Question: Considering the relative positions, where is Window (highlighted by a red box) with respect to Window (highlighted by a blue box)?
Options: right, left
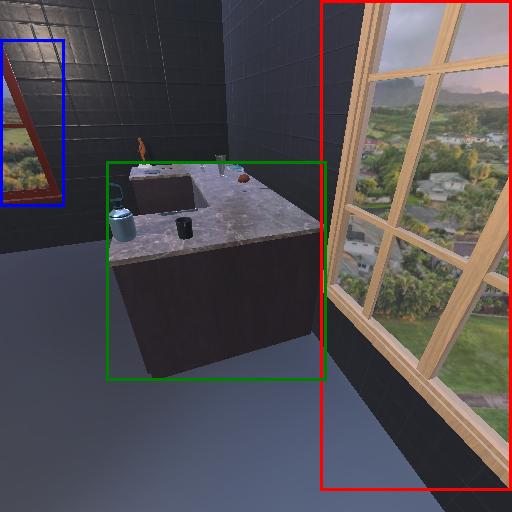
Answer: right